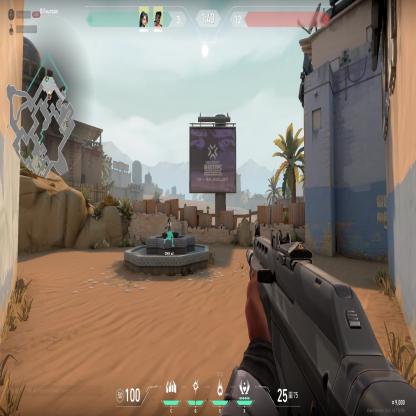
Label: teammate